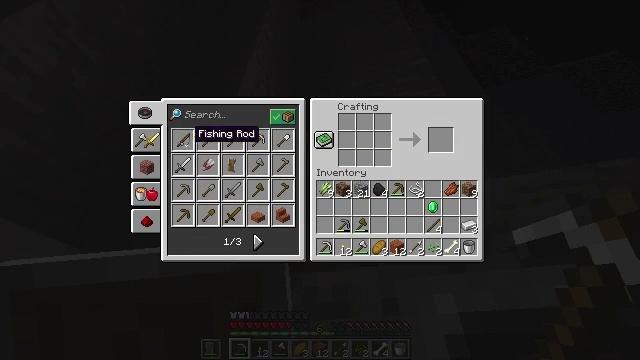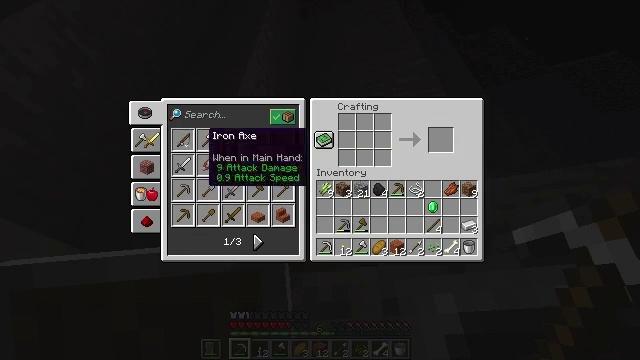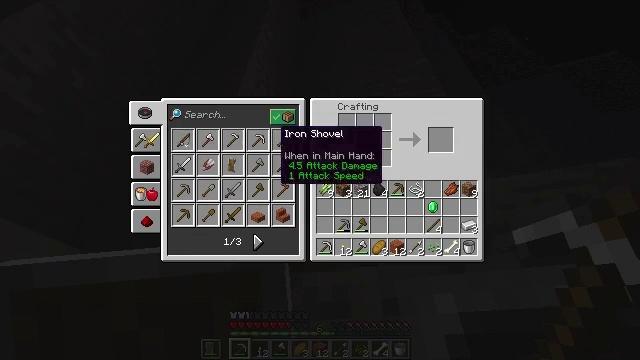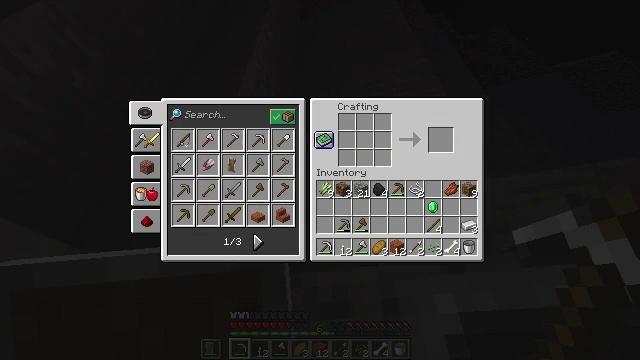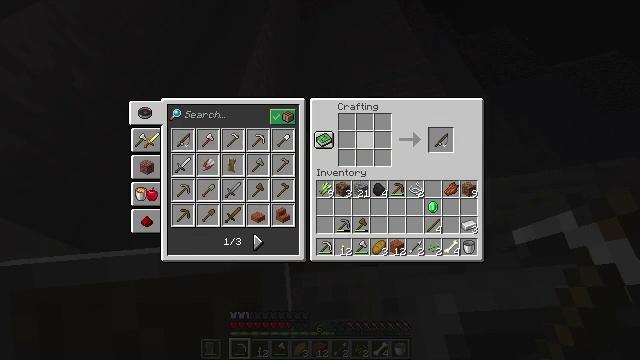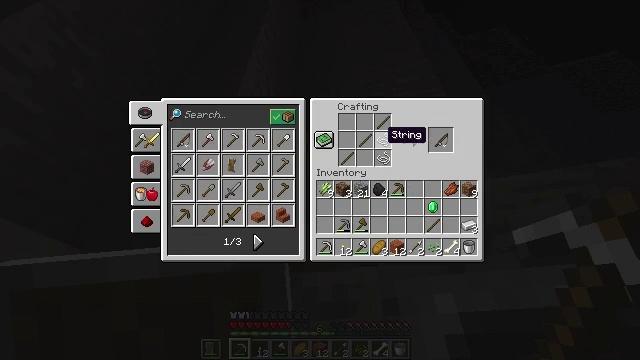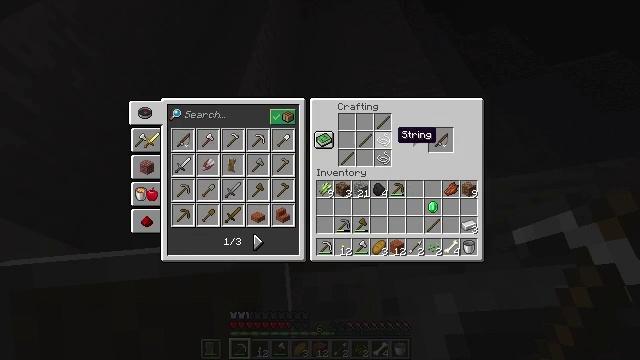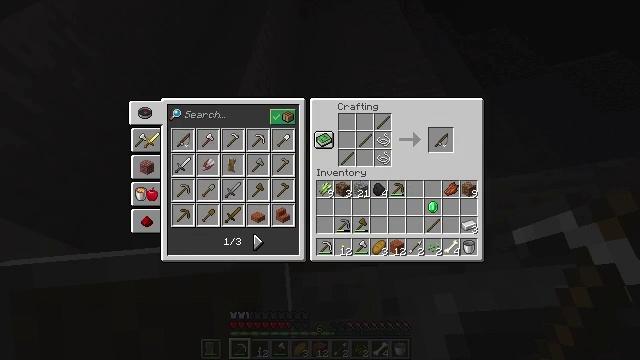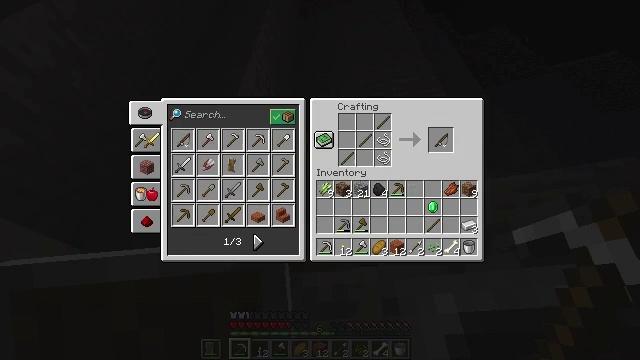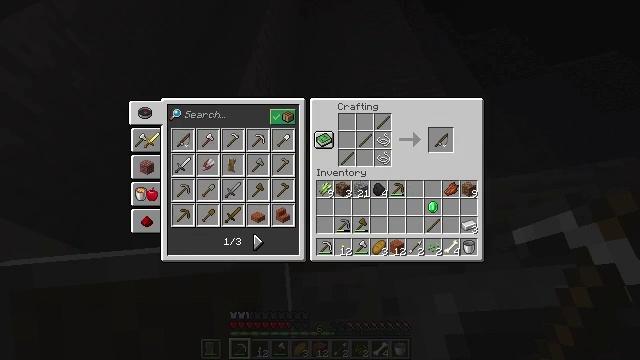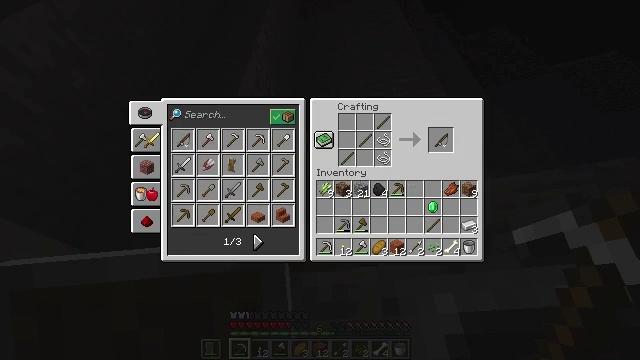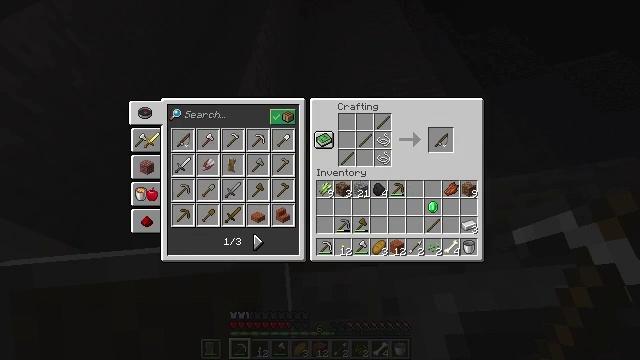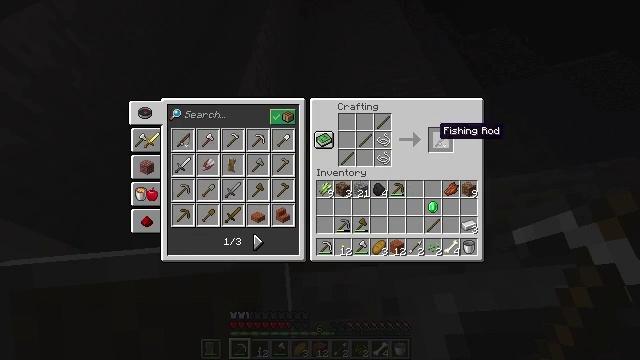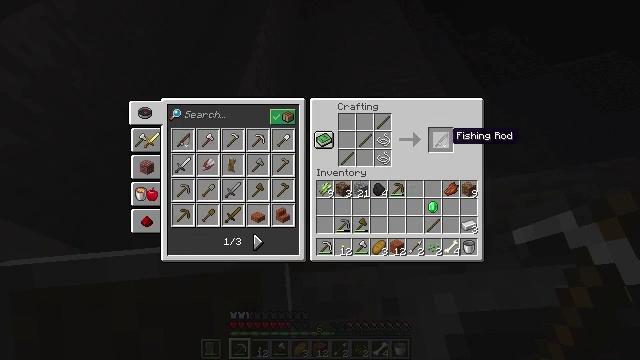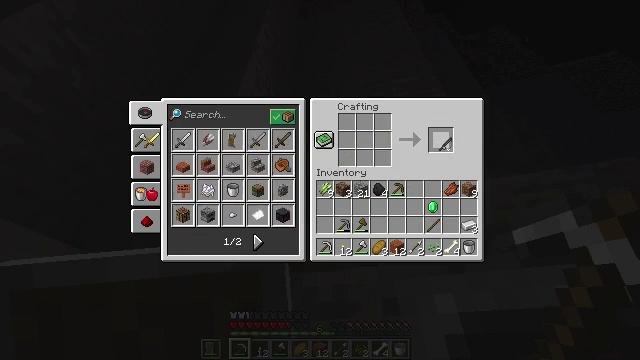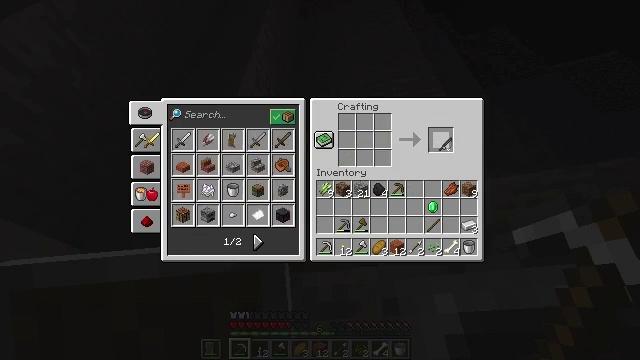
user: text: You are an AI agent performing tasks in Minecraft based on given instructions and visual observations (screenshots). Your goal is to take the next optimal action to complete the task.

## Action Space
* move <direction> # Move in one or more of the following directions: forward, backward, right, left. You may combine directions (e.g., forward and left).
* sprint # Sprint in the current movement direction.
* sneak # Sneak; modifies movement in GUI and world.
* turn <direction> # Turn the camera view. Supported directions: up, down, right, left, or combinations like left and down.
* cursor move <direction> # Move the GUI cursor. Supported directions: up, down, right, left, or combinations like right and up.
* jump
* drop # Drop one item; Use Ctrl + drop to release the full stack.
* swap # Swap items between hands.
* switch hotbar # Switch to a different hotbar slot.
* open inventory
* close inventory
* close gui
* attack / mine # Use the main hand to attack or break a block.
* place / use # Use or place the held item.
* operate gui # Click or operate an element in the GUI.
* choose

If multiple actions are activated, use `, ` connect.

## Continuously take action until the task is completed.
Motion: motion action
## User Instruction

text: Create a fishing rod with crafting materials.
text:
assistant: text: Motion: cursor move right
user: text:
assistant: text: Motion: cursor move right
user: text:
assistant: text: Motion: cursor move right
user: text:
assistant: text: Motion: cursor move right
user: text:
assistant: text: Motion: cursor move right
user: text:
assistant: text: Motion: cursor move right
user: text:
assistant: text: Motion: no_op
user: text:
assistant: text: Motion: cursor move right
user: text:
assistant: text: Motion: no_op
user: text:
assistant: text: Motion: no_op
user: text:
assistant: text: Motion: no_op
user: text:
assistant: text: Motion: cursor move right
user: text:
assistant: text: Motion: cursor move right
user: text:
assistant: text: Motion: operate gui
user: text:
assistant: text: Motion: operate gui
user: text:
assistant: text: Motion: operate gui
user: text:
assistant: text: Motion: cursor move left
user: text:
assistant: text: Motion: cursor move left and down
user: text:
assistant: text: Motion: no_op